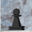
Piece: bP